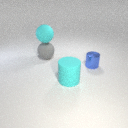
large cyan rubber sphere above large gray rubber sphere